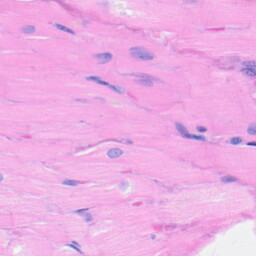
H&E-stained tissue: Heart